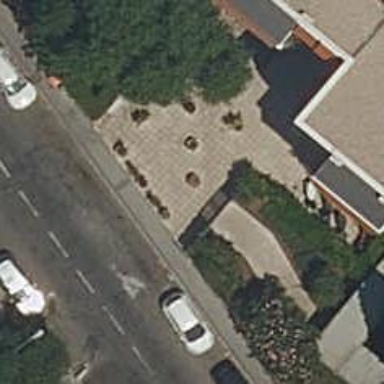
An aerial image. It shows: Footway made of paving stones.